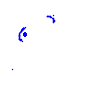
Particle: kaon